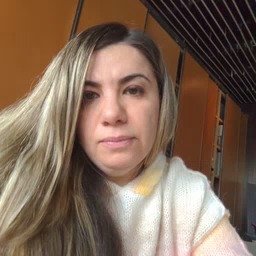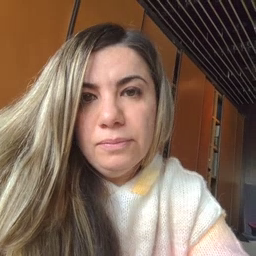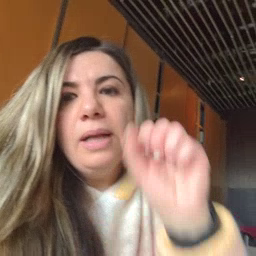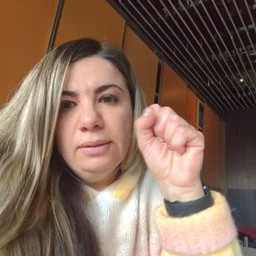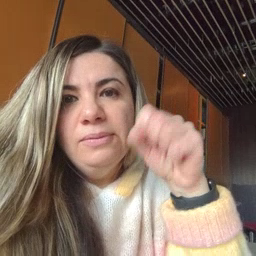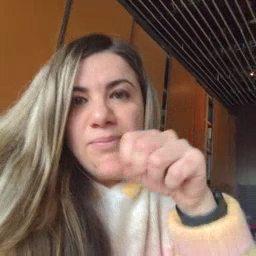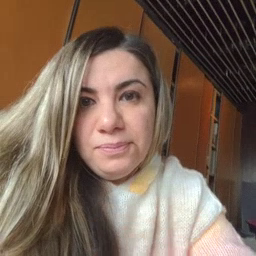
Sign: yes